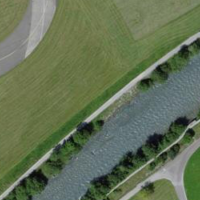
EUNIS habitat code: 57
Species observed at this site:
Geranium pyrenaicum
Achillea millefolium